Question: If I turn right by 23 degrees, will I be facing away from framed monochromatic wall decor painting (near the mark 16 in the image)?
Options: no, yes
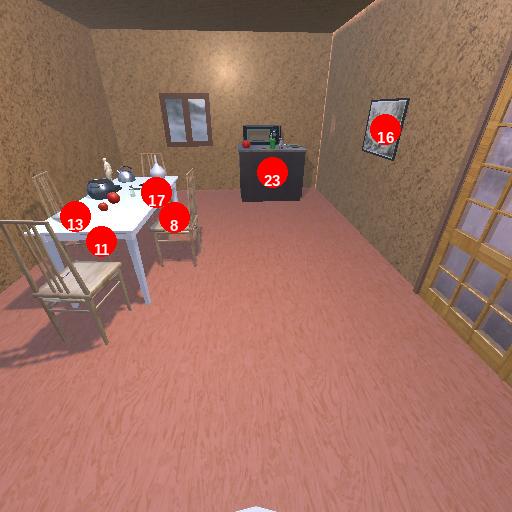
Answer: no